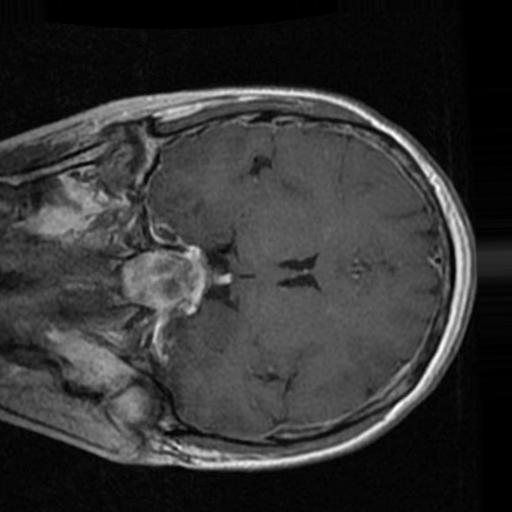
Label: brain_tumor